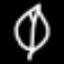
Label: leaf